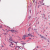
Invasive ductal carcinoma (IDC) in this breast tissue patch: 0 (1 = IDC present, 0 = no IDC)